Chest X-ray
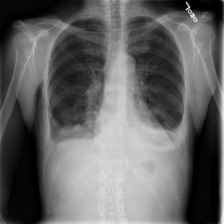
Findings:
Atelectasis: negative
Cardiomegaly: negative
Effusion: positive
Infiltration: negative
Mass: negative
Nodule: negative
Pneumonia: negative
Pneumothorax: negative
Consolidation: negative
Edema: negative
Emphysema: negative
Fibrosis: negative
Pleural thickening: negative
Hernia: negative